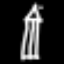
Label: pencil